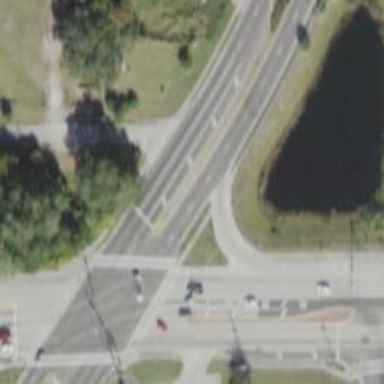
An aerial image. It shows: Asphalt road with primary link designation.